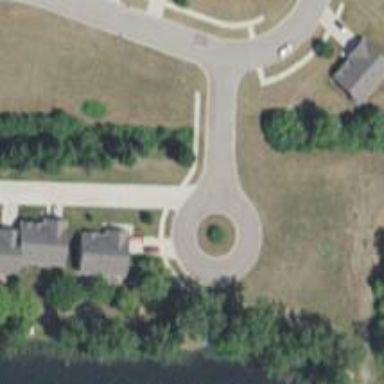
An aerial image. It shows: Turning loop on the road.